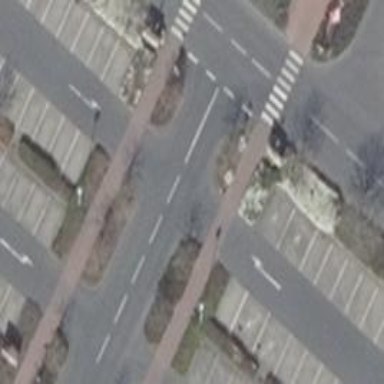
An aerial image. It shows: Asphalt parking aisle road.